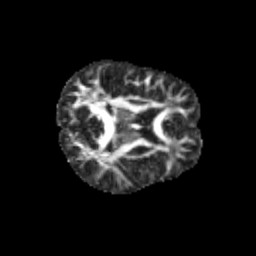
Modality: FA
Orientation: axial
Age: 11
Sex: male
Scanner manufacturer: siemens
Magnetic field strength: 3 T
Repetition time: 3.8 s
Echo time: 0.07 s